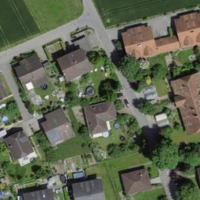
EUNIS habitat code: 55
Species observed at this site:
Bellis perennis
Echium vulgare
Sonchus asper